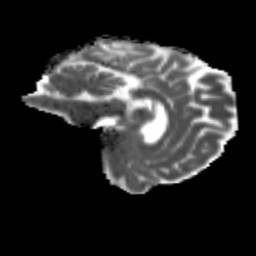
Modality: MD
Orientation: sagittal
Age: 56
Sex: male
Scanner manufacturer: siemens
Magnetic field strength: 3 T
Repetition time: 4.71 s
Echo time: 0.0906 s